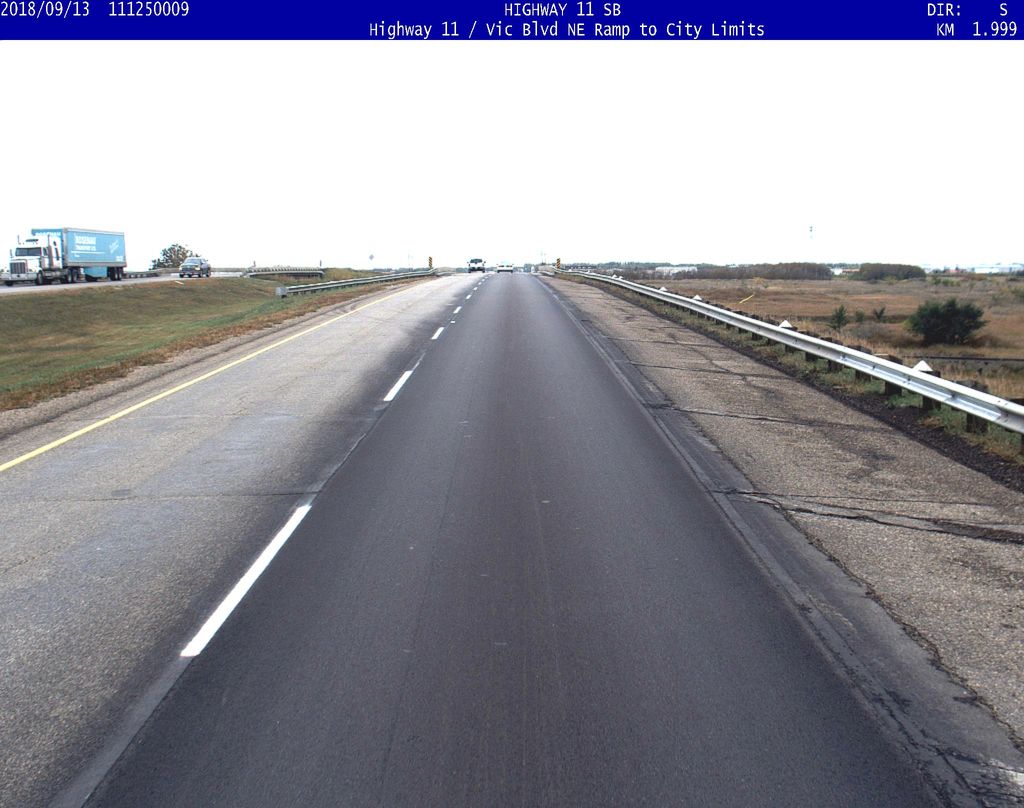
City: saskatoon